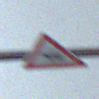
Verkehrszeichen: ViehtriebRechts
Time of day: Midday
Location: Outdoor (Suburban)
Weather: Overcast
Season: NotSpecified
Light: Natural